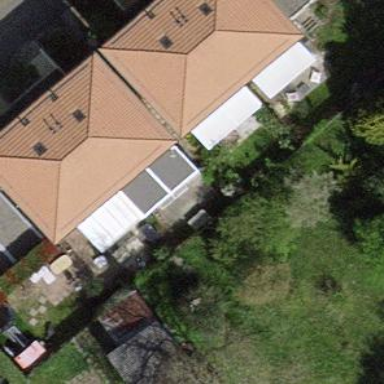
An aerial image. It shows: Garden enclosed by fence.